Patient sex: M
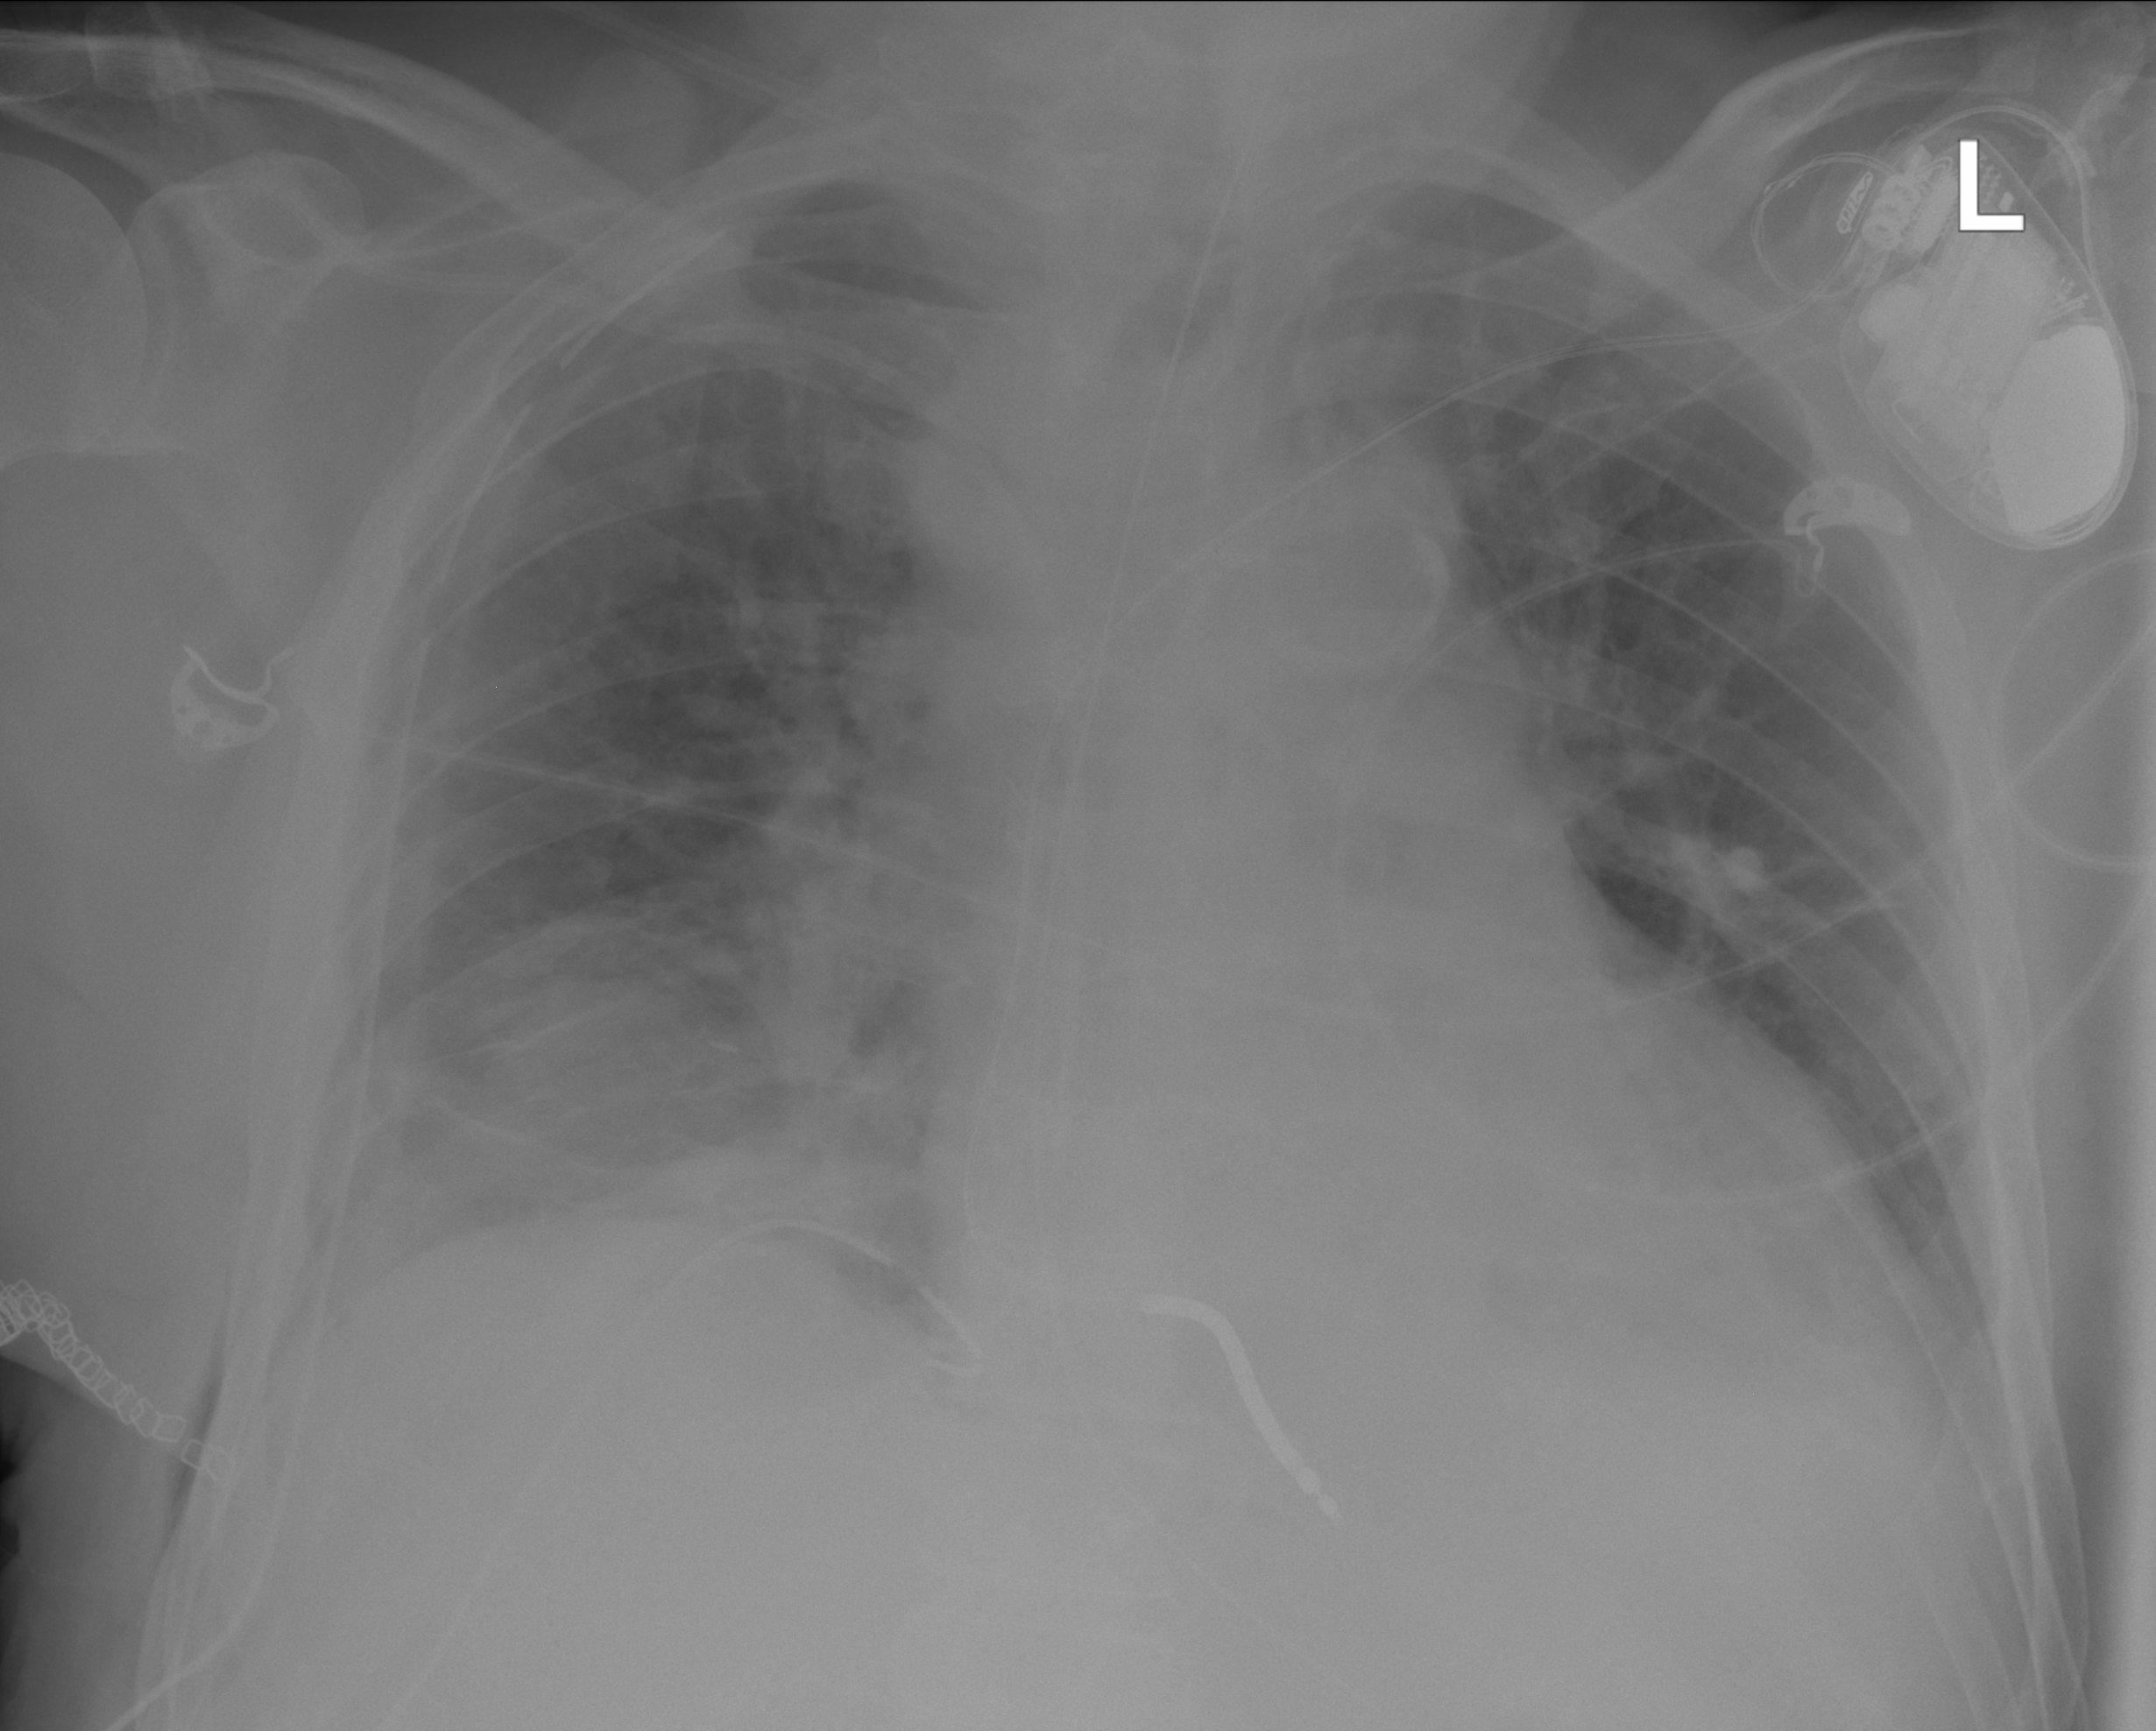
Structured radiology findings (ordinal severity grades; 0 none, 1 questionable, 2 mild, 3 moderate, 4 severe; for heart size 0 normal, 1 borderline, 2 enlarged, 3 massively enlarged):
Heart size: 3
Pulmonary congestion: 0
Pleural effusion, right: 0
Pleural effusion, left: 0
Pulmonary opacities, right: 2
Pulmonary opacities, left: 0
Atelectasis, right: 2
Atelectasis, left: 0